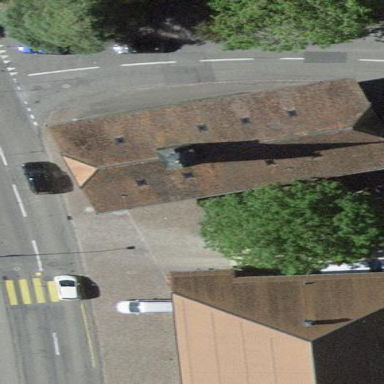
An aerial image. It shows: Town hall building.